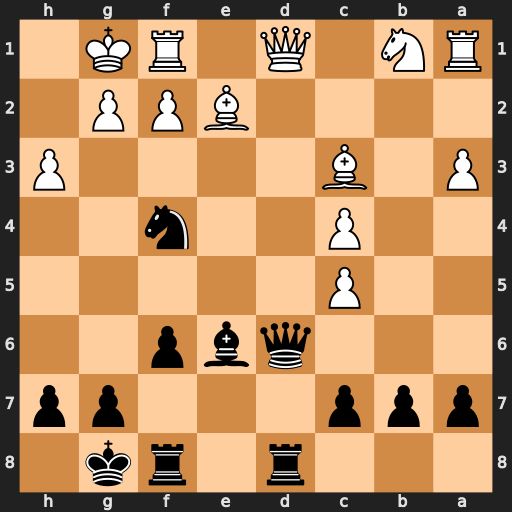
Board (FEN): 3r1rk1/ppp3pp/3qbp2/2P5/2P2n2/P1B4P/4BPP1/RN1Q1RK1
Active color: b
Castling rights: -
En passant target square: -
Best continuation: Qc6 Bf3 Rxd1